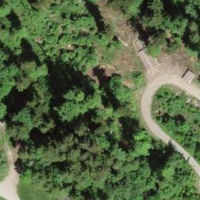
EUNIS habitat code: 44
Species observed at this site:
Sambucus racemosa